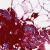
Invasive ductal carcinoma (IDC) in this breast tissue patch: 0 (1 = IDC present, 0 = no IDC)